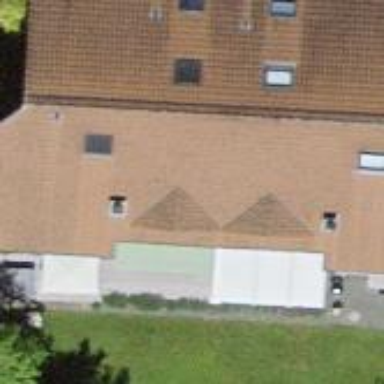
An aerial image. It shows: Gabled terrace building with roof tiles.